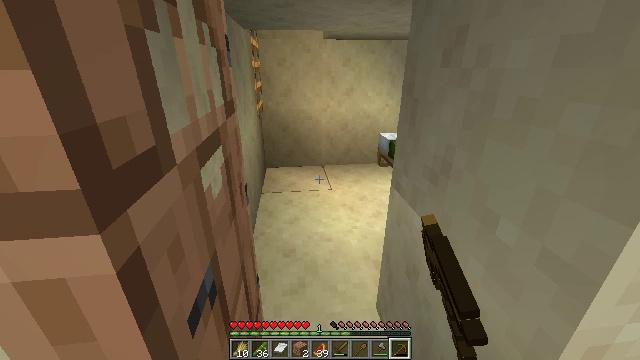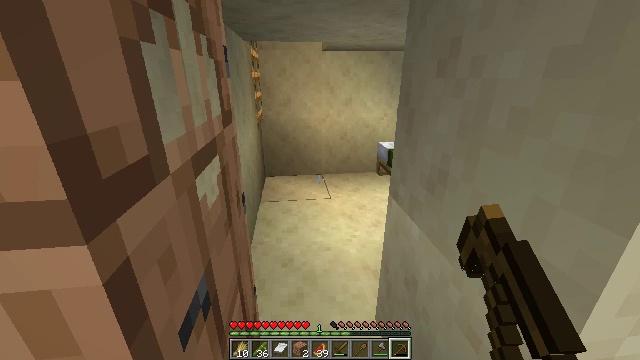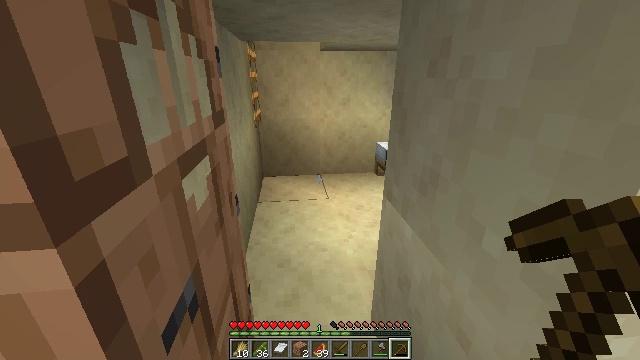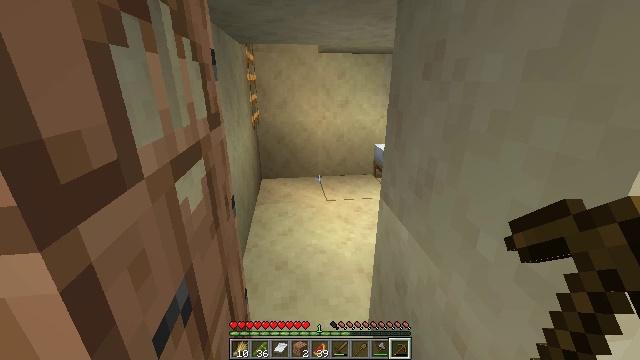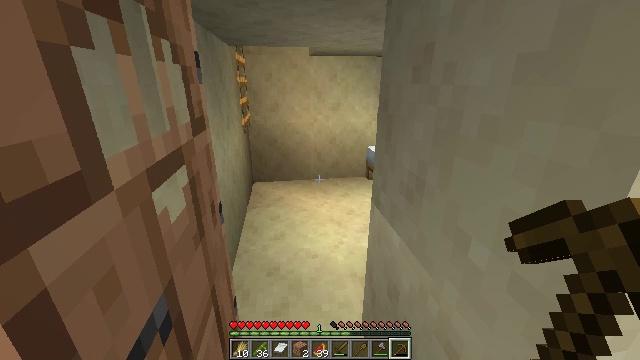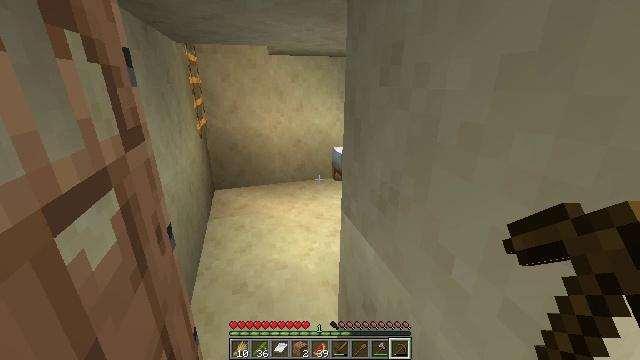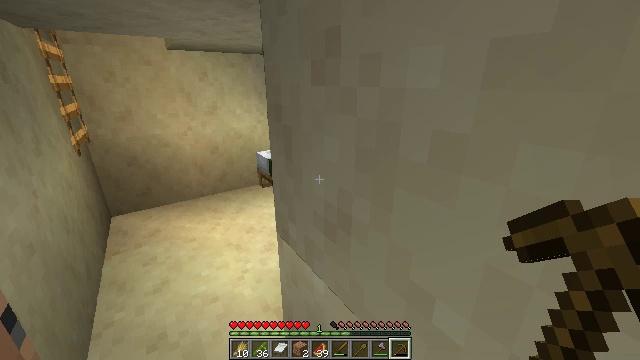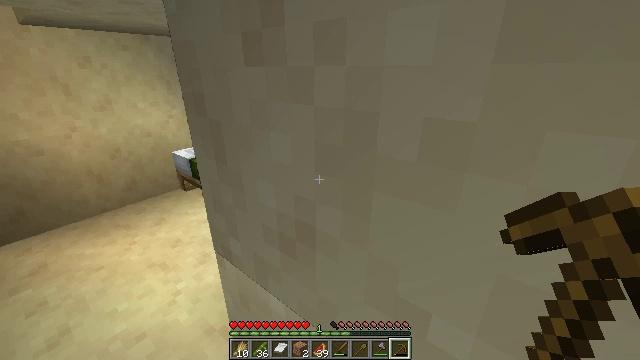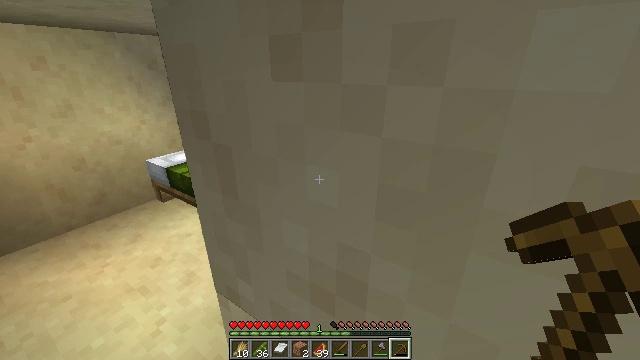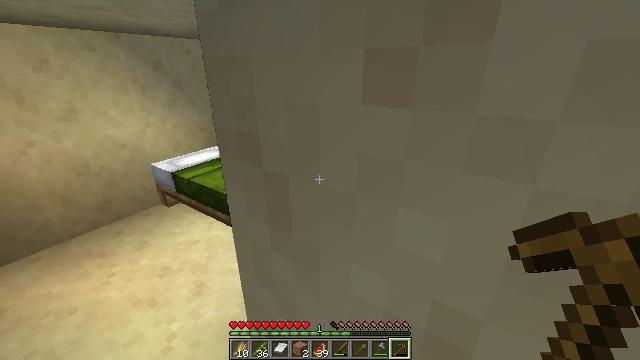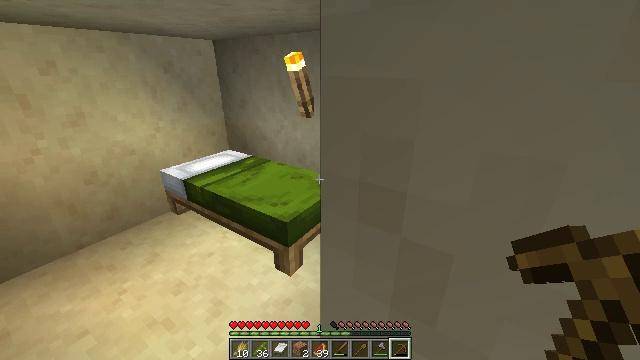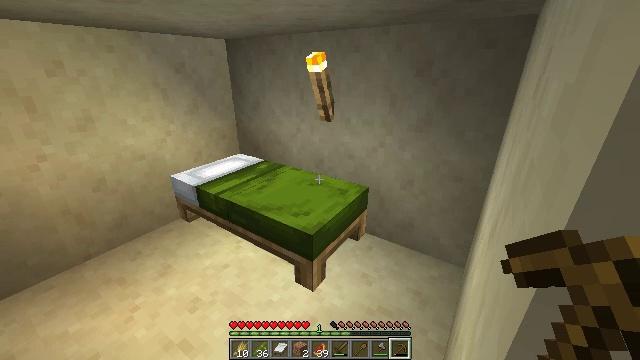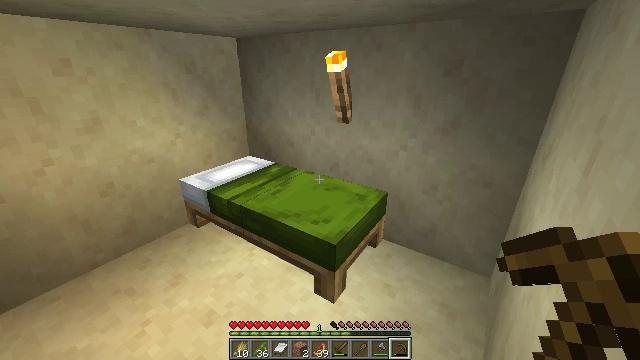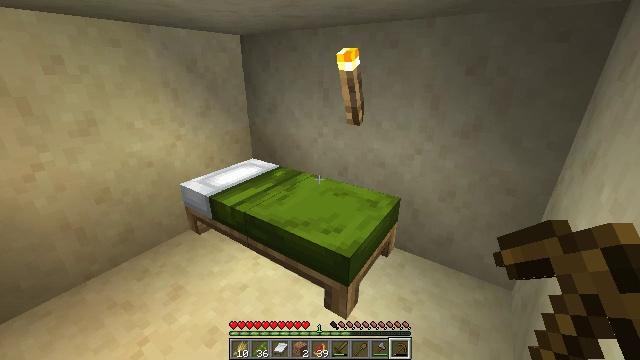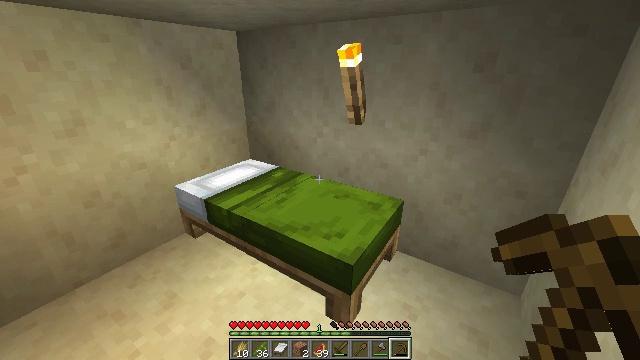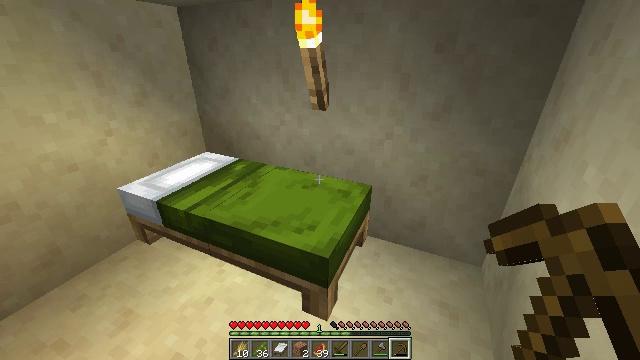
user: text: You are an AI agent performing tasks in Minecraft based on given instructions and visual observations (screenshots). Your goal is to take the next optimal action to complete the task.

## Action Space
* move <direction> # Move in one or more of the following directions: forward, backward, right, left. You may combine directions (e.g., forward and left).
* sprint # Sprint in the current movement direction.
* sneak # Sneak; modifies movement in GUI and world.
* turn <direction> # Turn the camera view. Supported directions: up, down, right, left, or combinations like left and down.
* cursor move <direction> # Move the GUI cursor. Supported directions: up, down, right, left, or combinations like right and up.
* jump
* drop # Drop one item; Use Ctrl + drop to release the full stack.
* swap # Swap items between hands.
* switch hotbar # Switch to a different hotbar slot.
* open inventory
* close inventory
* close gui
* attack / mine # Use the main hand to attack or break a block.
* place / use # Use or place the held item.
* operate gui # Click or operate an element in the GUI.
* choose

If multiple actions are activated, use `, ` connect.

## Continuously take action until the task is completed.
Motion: motion action
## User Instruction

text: Left-click to break the smooth sandstone slab.
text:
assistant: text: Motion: move forward, turn up
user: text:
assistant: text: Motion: move forward
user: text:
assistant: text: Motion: move forward
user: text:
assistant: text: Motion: move forward, turn right
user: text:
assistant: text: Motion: move forward, turn right
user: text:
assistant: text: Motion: move forward, turn right
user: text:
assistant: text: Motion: move forward and move left, turn right and down
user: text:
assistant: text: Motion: move forward and move left, turn right
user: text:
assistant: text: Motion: move forward and move left
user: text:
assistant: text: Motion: move forward and move left
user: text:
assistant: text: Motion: move forward and move left
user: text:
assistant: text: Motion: move forward
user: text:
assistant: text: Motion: move forward
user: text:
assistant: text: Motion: move forward
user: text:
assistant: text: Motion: move forward and move left, turn right and down
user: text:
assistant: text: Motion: move forward and move left, turn right and down
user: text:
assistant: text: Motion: move left, turn right and down
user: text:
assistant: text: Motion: turn right
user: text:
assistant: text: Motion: no_op
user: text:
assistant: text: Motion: turn left and up
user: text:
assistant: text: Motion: turn left and up
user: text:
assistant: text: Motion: turn left and up
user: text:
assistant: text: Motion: move forward, turn left and up
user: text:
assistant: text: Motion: move forward, turn left and up
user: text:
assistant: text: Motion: move forward
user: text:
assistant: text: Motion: move forward, turn up
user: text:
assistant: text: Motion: move forward, turn left and up
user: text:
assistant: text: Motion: move forward, sprint, turn left and up
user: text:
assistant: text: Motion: move forward, sprint, turn left and up
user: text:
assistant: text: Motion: move forward, sprint, turn left and up